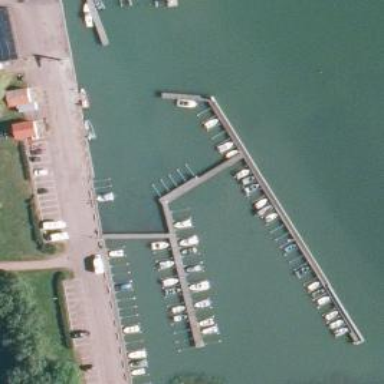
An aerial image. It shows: Footway leading to man-made pier.